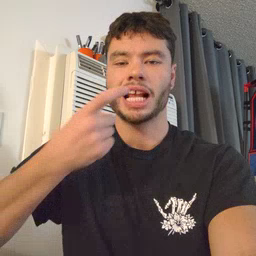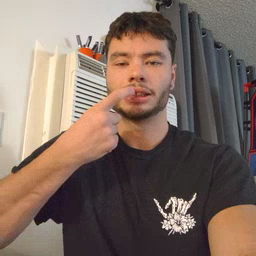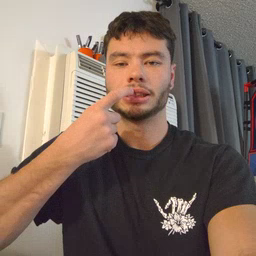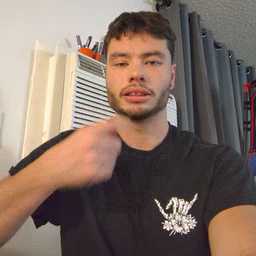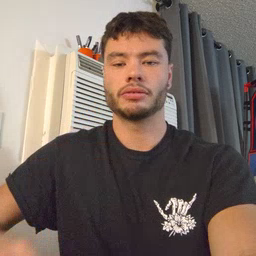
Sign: glasswindow